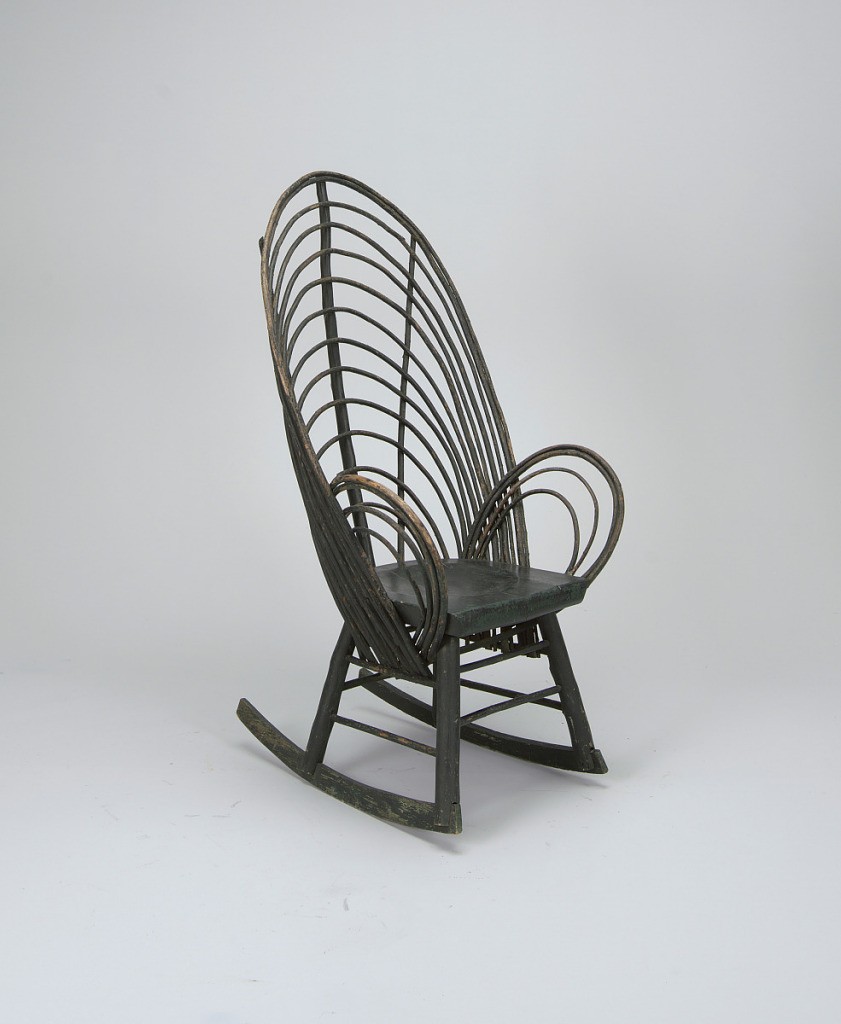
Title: Bentwood Rocking Chair
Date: ca. 1900
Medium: painted maple
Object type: rocking chair
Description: Carved seat; four cylindrical legs sit on rockers, stretchers between legs each side; tall curved back and arms formed from bent wooden branches, three vertical ribs on back, radiating up from seat.